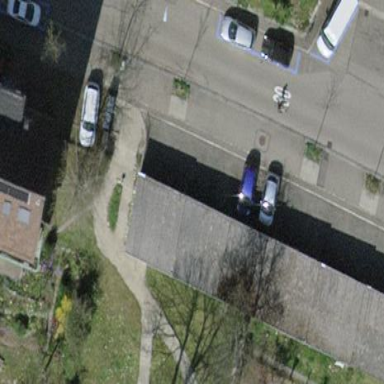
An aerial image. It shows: Garage.